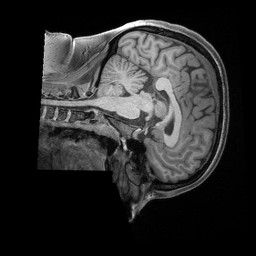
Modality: T1w
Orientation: sagittal
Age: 29
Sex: female
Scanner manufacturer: siemens
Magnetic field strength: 3 T
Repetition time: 2.4 s
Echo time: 0.00228 s